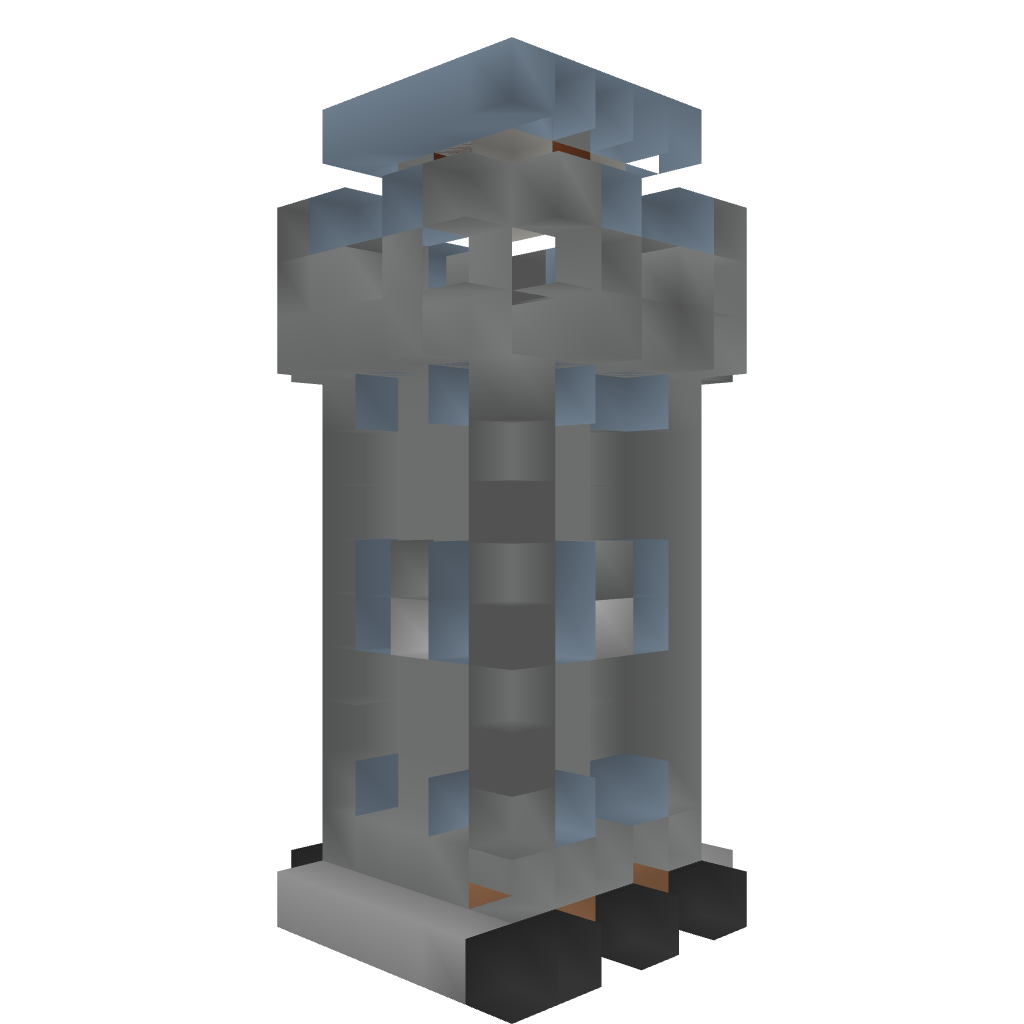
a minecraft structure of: Stone Tower 1.5